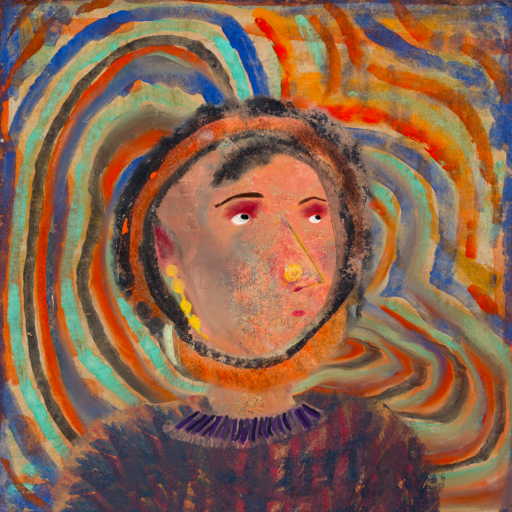
Background: Sisters, Head And Neck Side: Irani, Face Side: Irani, Bust: In_The_Sun, Hair Side: Childish, Head Accessory: Blank, Second Necklace: Blank, Necklace: HillGirl, Baby: Blank